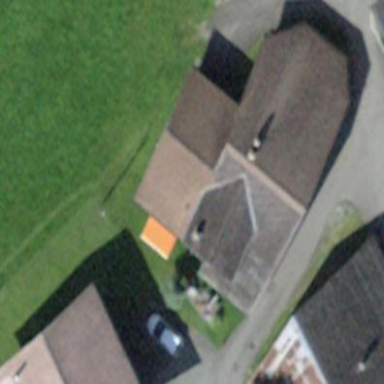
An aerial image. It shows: Shed building.